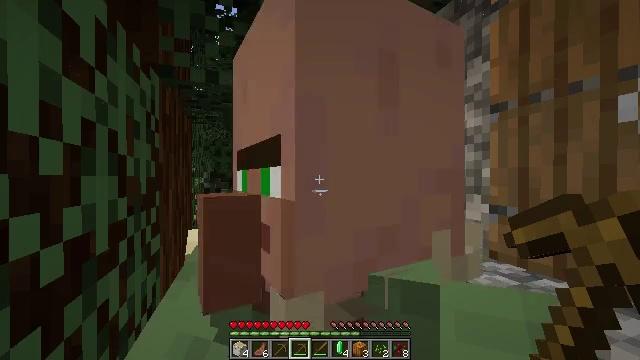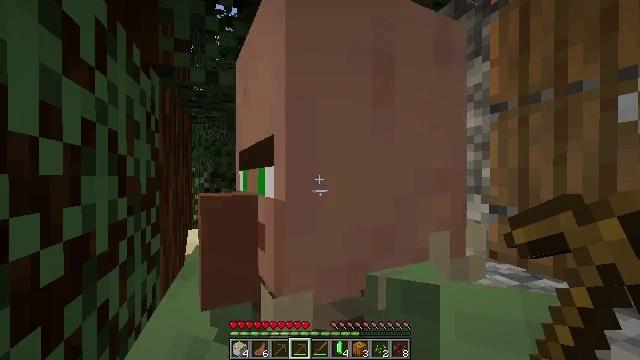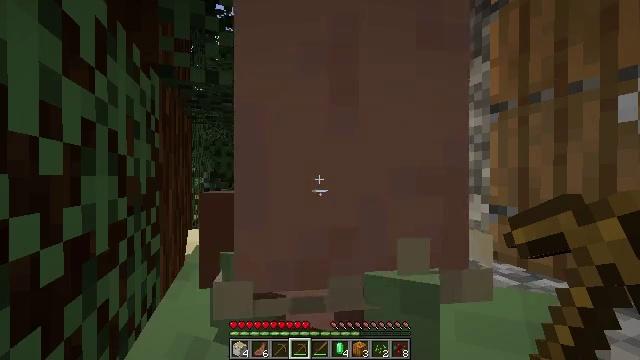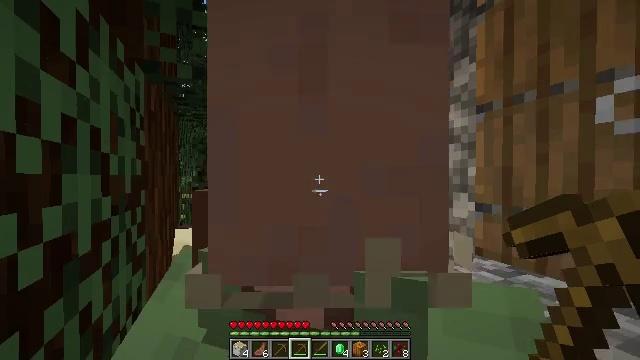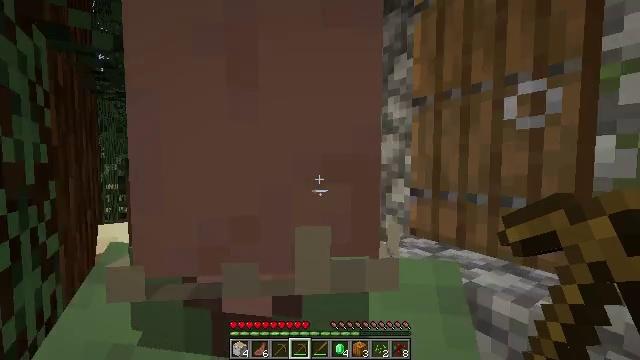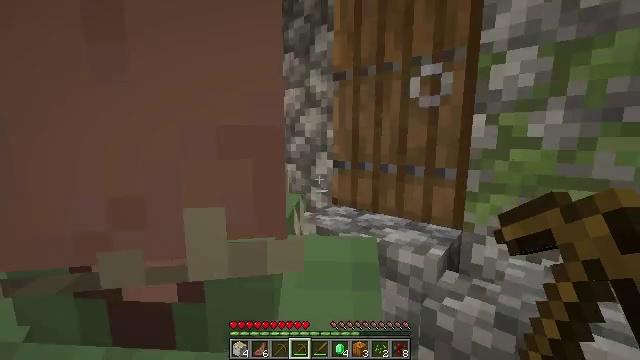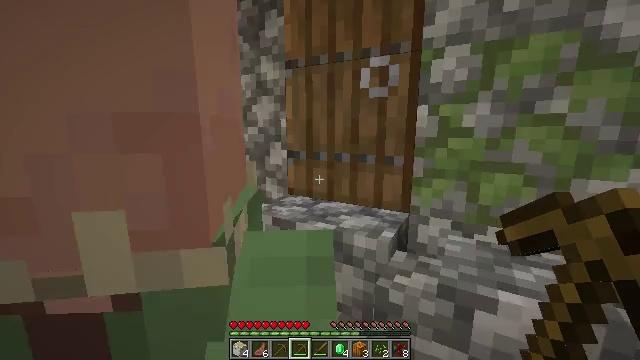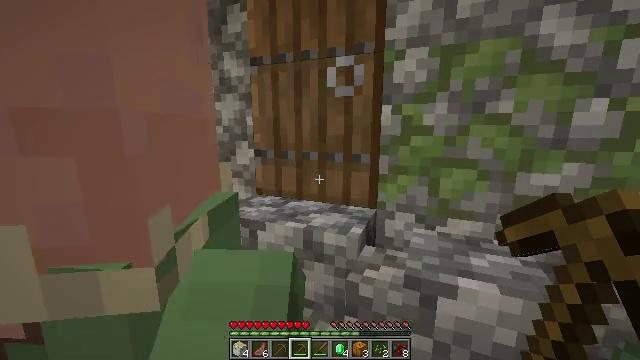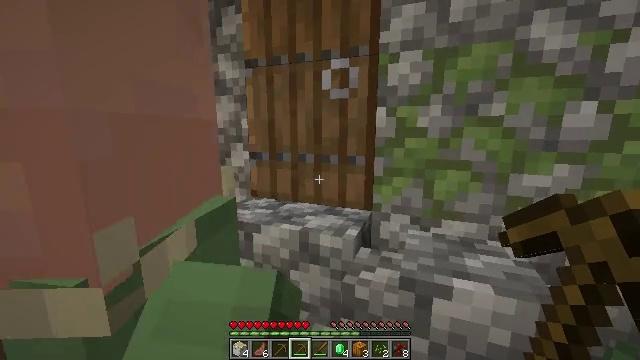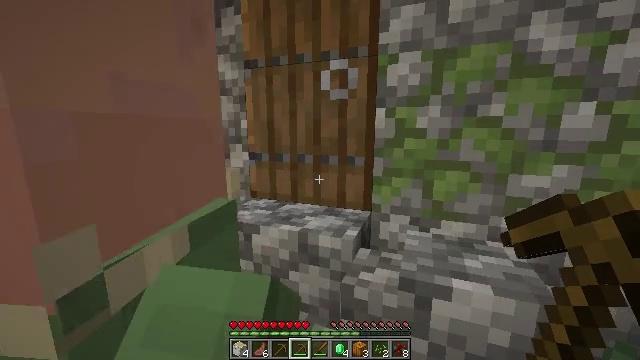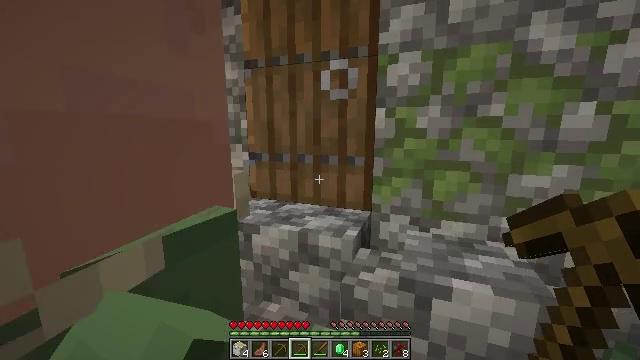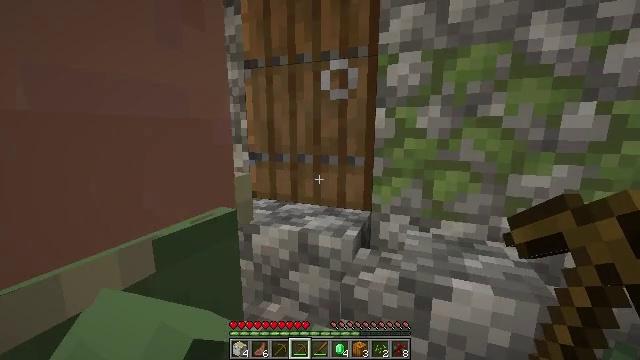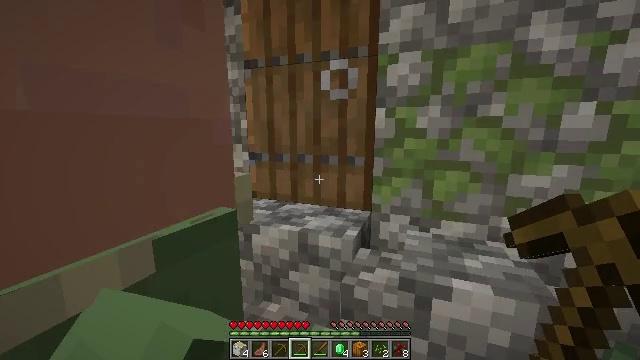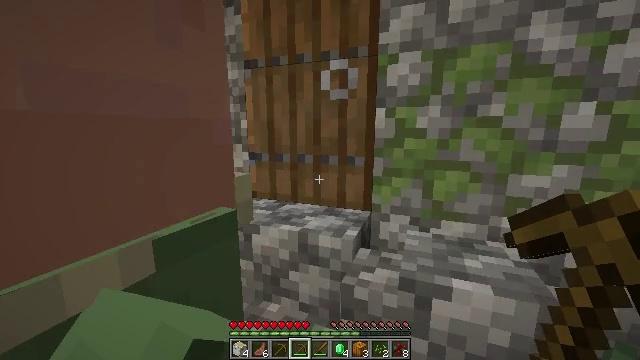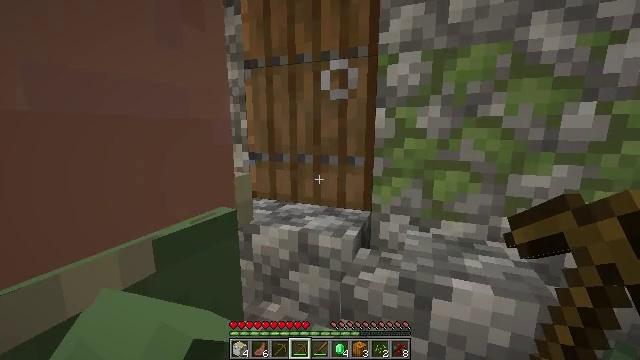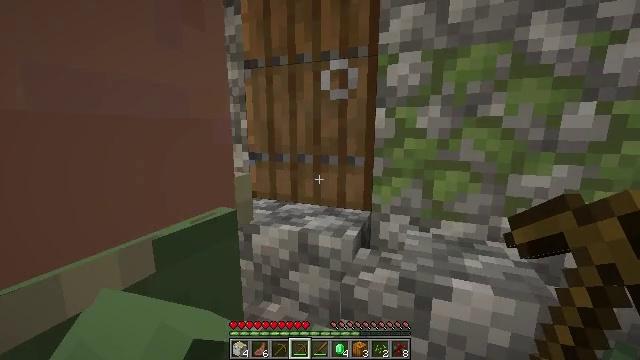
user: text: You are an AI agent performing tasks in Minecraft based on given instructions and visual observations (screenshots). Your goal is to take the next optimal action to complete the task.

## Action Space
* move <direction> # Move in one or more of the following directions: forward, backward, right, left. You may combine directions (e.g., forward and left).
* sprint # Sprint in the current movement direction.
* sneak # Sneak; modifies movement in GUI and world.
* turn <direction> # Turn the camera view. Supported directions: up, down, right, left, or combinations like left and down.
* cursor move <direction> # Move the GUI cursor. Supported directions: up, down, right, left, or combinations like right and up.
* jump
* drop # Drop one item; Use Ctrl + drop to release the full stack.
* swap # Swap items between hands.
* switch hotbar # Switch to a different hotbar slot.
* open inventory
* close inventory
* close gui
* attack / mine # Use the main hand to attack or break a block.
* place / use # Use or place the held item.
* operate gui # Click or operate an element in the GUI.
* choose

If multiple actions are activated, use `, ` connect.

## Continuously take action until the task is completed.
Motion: motion action
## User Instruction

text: Mine the torch on the wall.
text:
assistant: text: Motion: no_op
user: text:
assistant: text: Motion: no_op
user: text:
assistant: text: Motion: turn right
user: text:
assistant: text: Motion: turn right and down
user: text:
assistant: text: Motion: turn right and down
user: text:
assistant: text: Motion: turn right and down
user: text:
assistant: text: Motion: turn right
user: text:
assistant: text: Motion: turn right
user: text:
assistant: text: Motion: no_op
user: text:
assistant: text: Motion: no_op
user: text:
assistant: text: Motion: no_op
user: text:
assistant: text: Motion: no_op
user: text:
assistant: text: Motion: no_op
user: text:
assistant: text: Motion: no_op
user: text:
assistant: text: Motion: no_op
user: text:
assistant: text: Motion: turn left
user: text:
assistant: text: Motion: turn left and down
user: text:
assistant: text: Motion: turn left and down
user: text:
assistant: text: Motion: turn left
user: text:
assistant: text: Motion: no_op
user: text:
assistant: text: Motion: no_op
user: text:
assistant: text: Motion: no_op
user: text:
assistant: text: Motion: use / place
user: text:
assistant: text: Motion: no_op
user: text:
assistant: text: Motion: no_op
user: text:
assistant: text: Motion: no_op
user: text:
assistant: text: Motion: no_op
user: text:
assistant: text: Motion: no_op
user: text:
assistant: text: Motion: no_op
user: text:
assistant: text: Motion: no_op